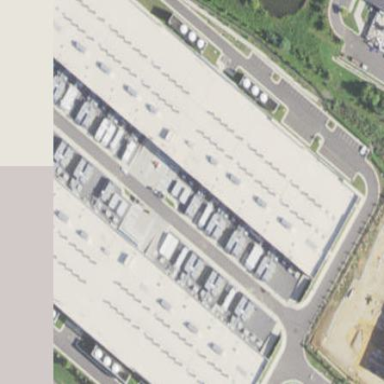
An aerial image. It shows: Data center building.